Interaction volume radius: 10 \u00c5
Interaction volume height: 30 \u00c5
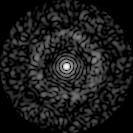
Disorder parameter: 0.8281